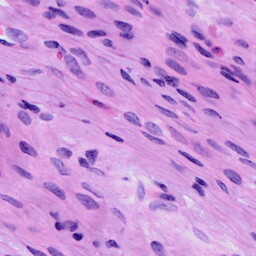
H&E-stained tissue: Cervix